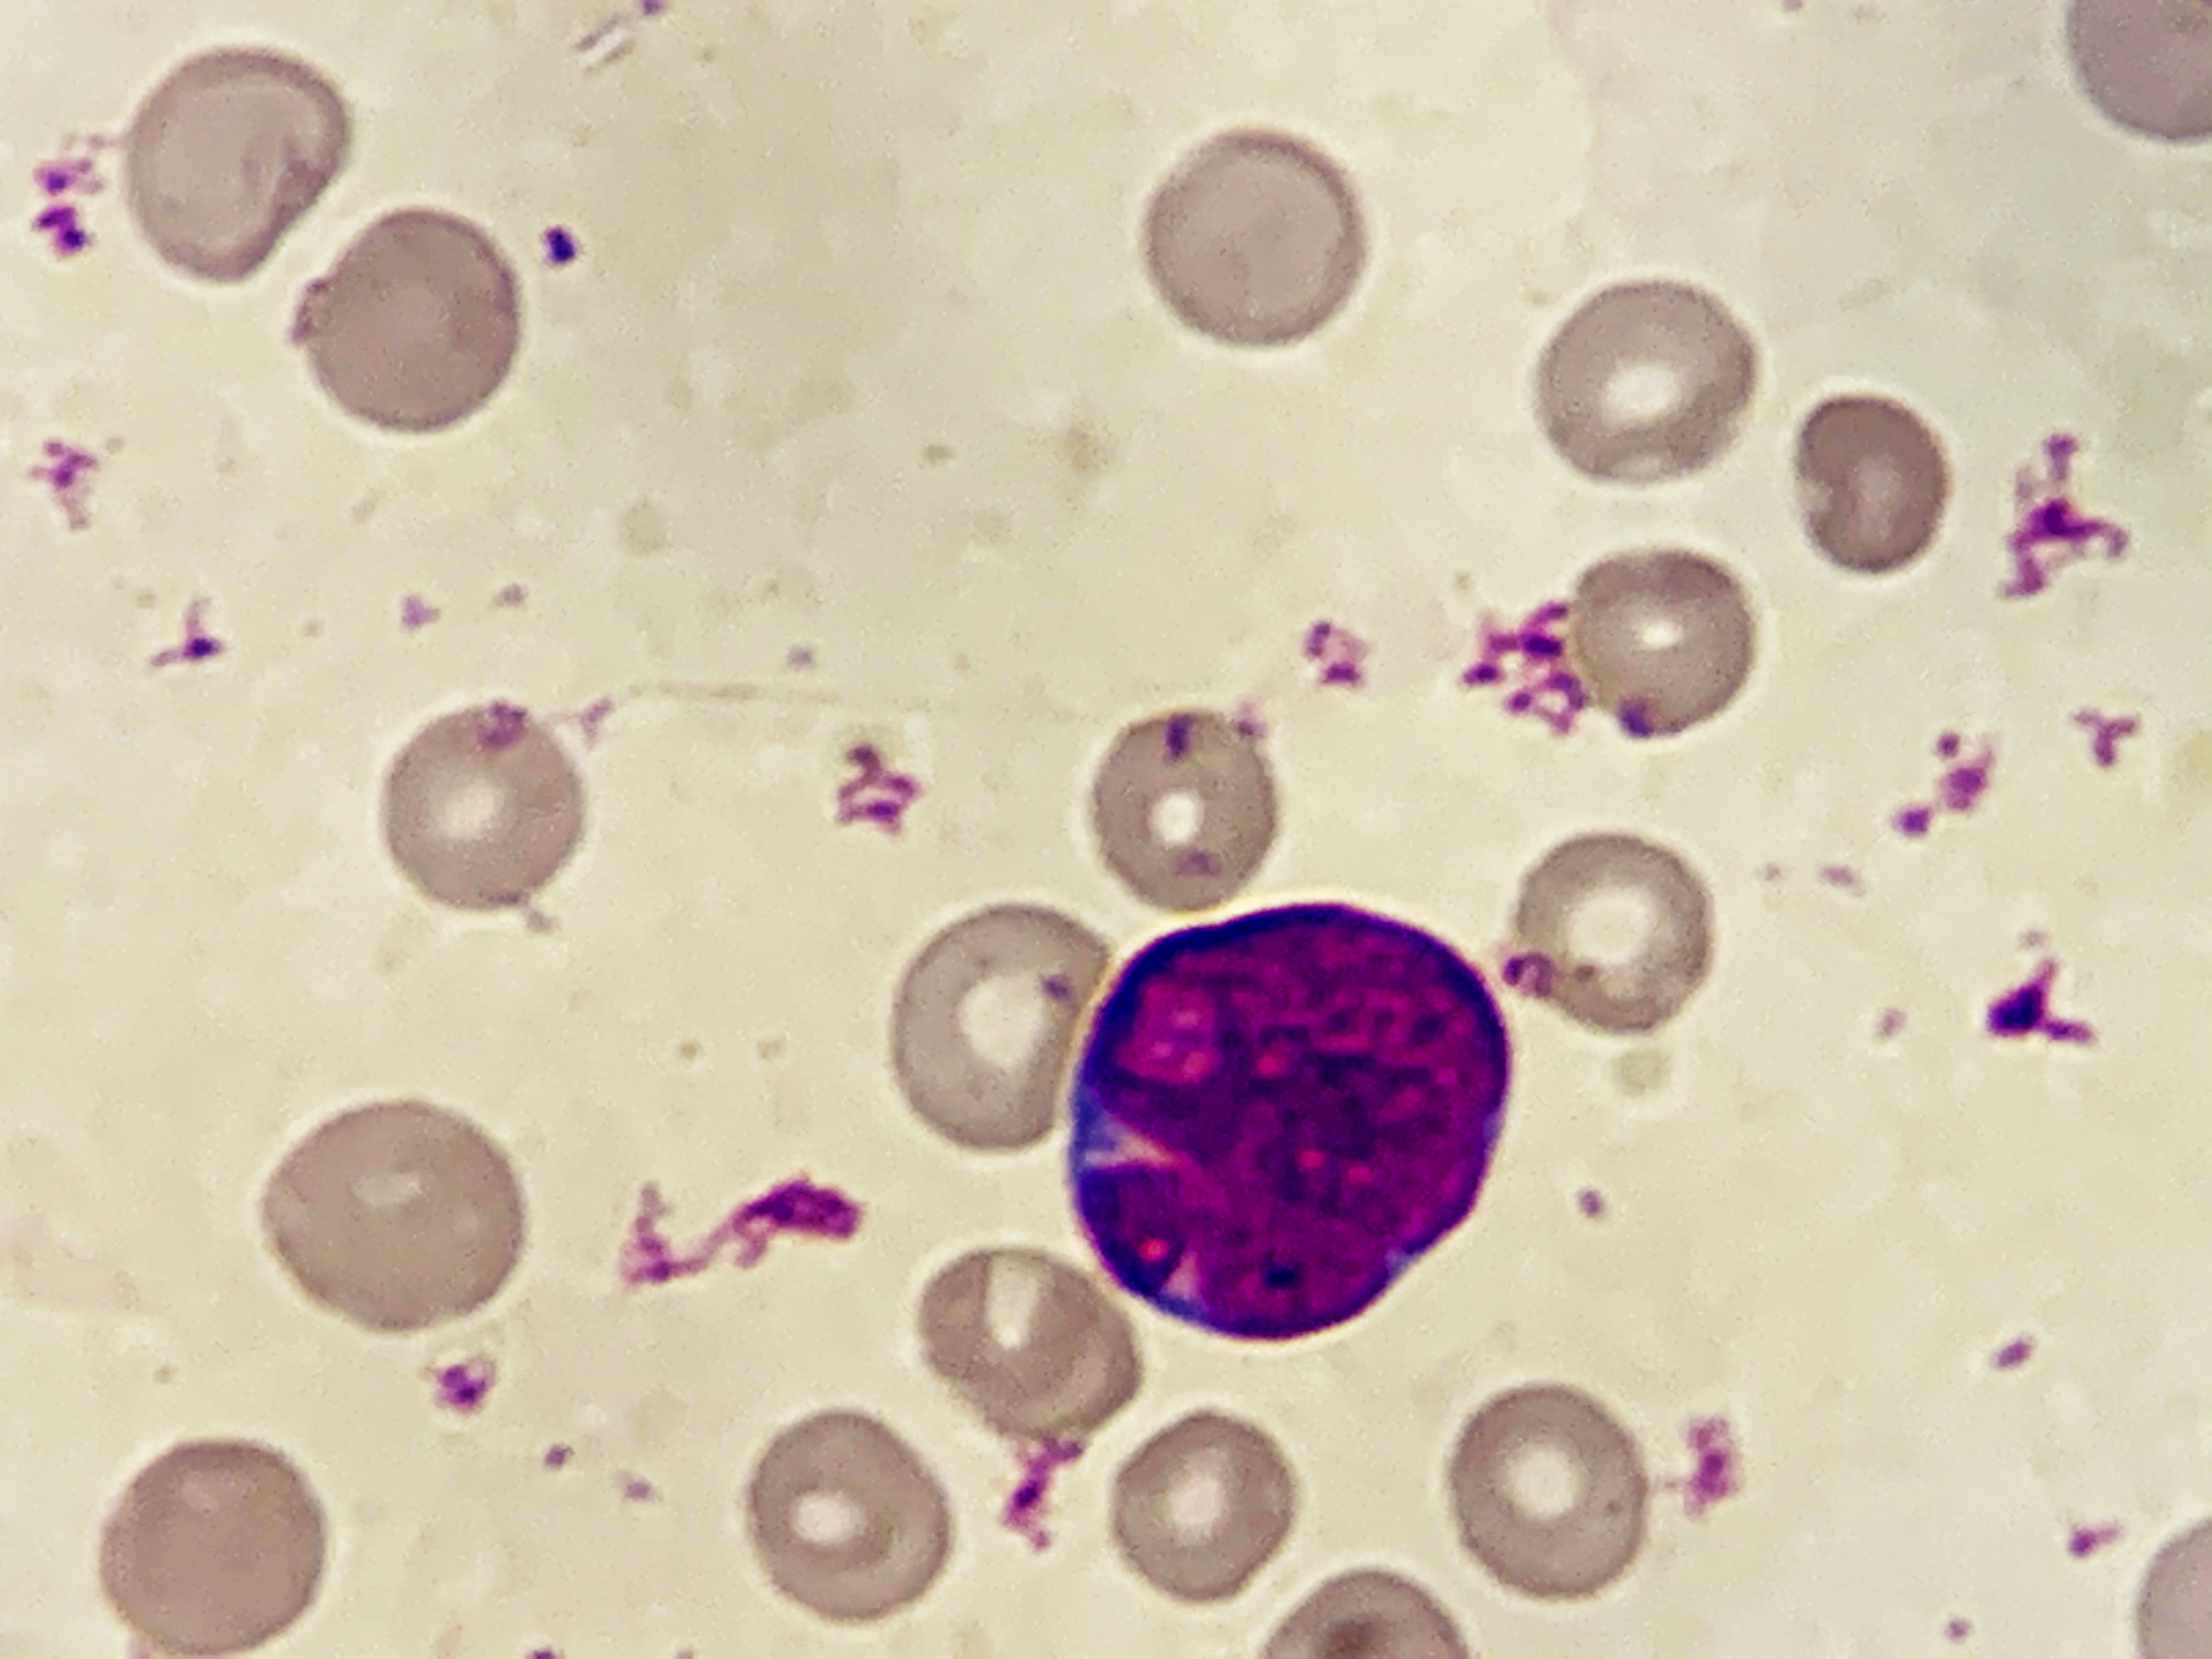
Cell type: BLAST CELLS